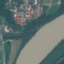
Land use / land cover: River